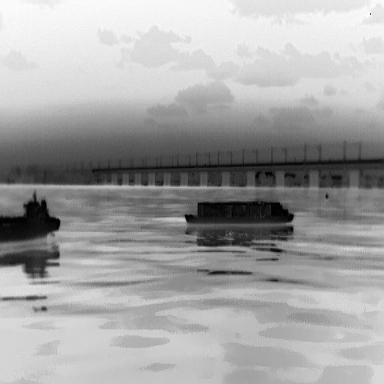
There are two objects shown in the infrared image, including a fishing_boat, and a liner.